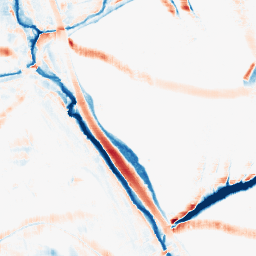
Category: morphological
Decomposition family: morphological_square
Decomposition parameters: operation: average
size: 15
Upsampling method: bicubic
Upsampling parameters: scale: 8
Upsampling scale: 8